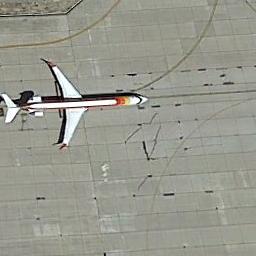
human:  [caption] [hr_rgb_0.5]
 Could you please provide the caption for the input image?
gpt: A white plane with the red mark parked on the open area .